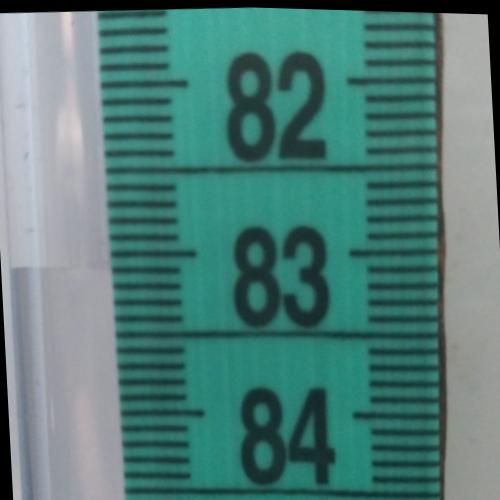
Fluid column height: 83.1 cm